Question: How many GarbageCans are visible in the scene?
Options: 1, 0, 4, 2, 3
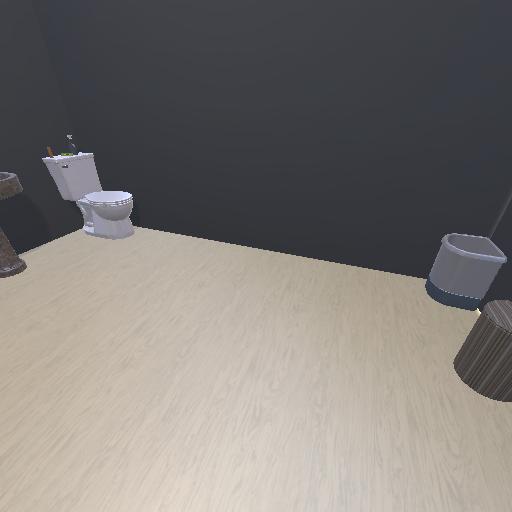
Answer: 1